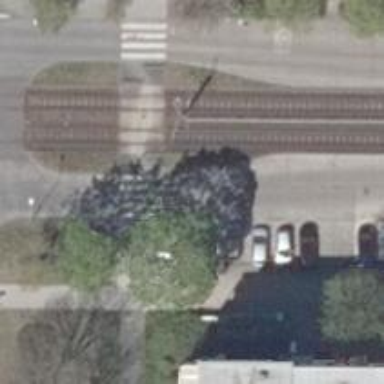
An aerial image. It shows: Uncontrolled tram railway crossing.